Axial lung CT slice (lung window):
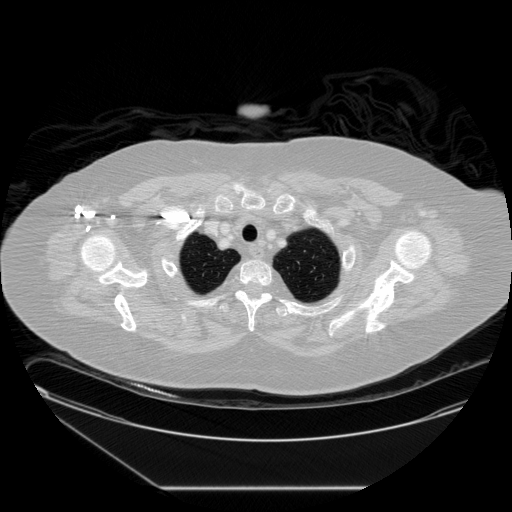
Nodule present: no